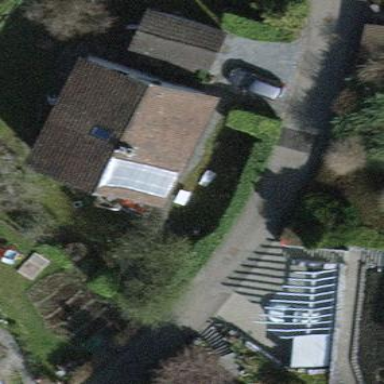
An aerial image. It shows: Detached building.